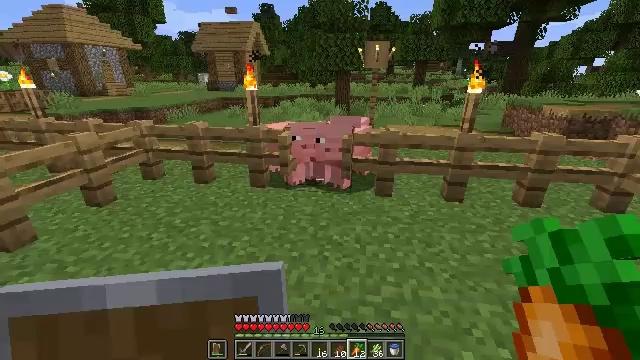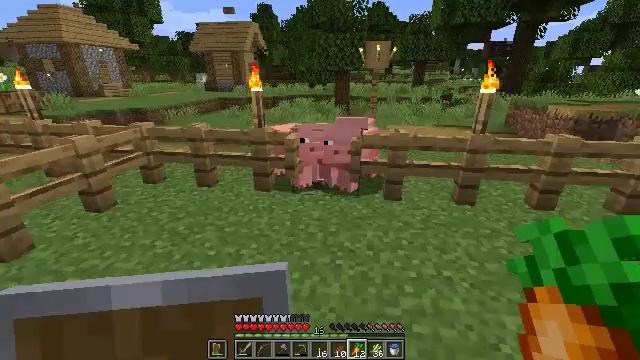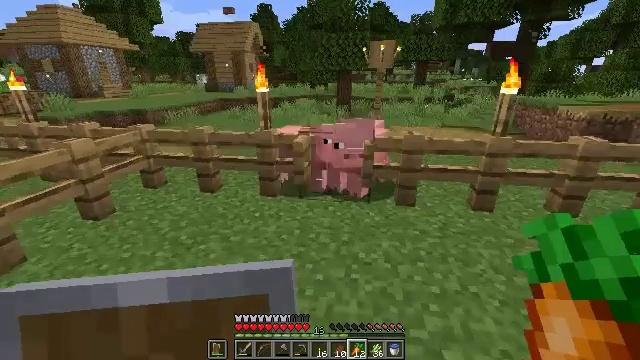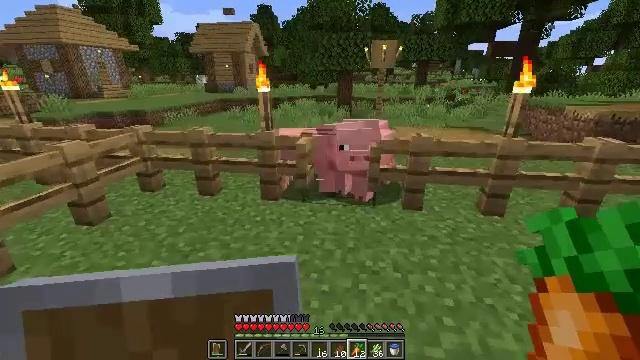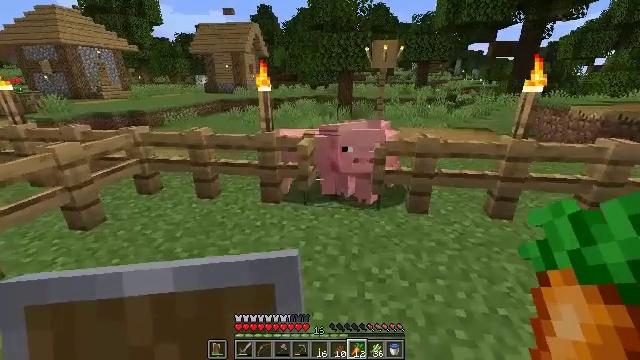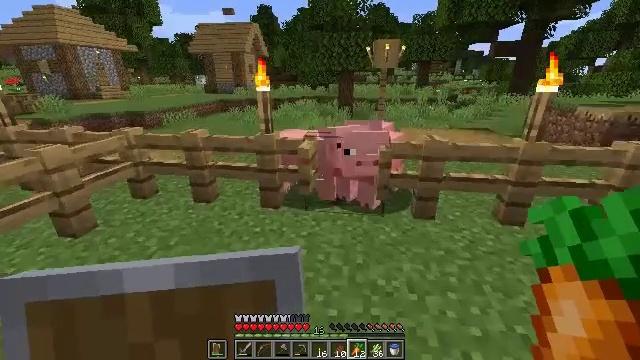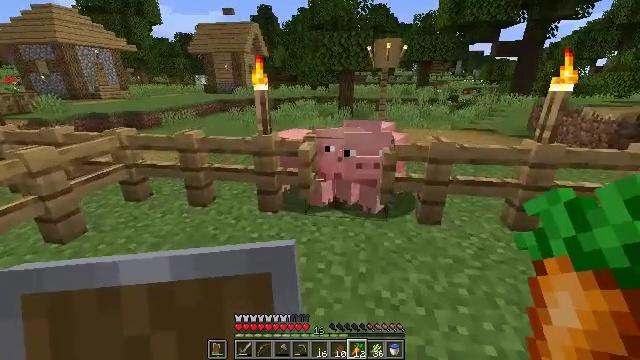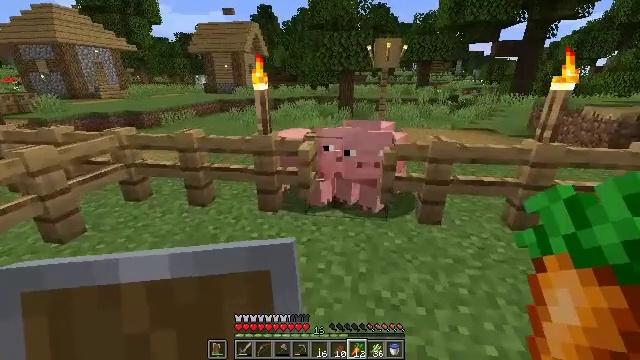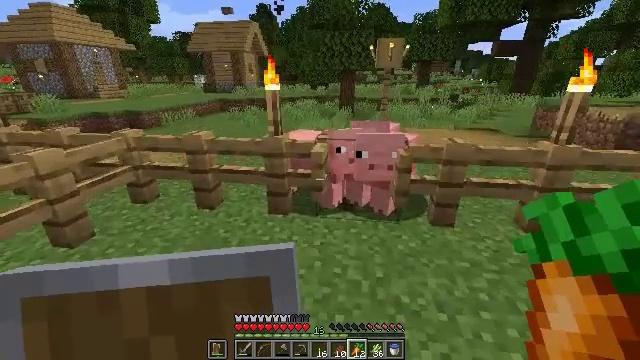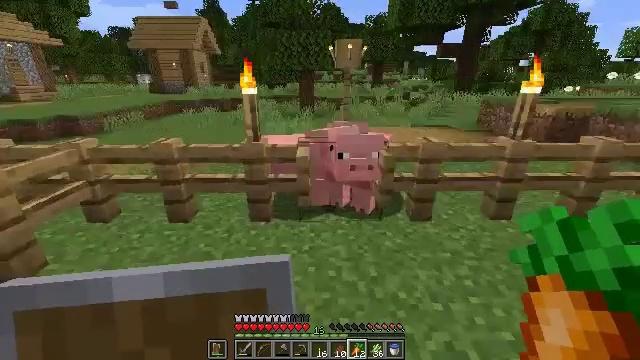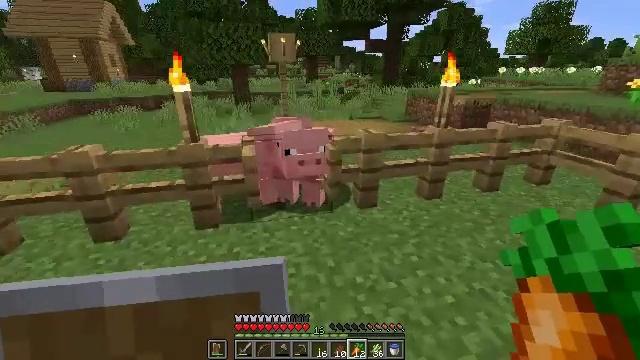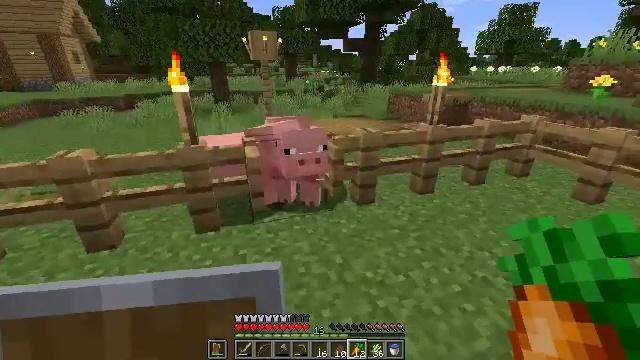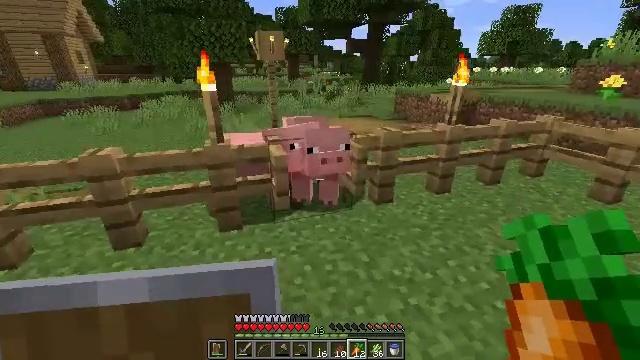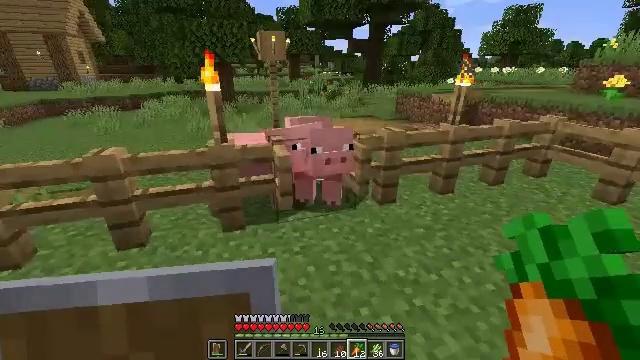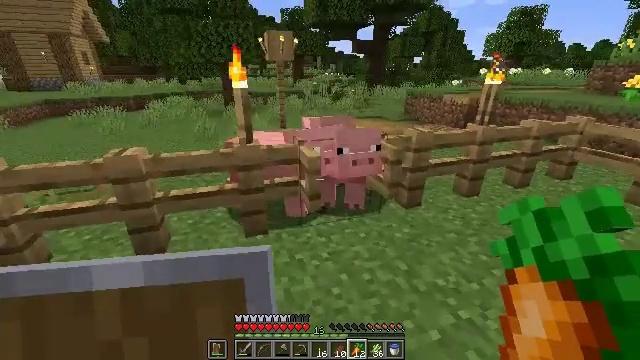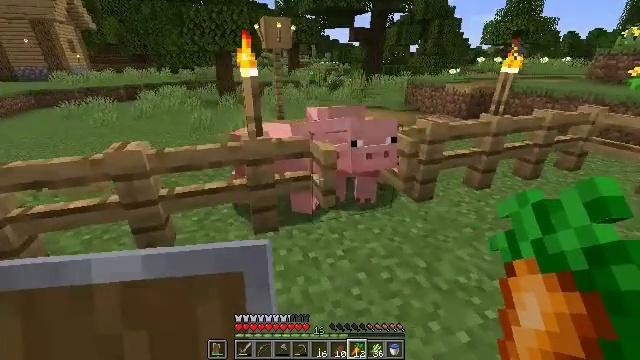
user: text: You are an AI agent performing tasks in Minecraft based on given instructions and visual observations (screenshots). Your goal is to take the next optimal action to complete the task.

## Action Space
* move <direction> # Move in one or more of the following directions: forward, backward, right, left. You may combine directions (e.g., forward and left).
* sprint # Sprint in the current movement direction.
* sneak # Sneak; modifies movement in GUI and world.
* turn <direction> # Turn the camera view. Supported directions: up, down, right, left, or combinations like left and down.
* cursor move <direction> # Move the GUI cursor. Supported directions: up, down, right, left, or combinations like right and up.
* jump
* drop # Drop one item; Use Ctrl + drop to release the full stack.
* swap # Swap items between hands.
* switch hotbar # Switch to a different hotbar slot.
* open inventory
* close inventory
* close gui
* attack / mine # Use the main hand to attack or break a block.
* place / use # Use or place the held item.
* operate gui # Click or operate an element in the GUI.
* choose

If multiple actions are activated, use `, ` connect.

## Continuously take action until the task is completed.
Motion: motion action
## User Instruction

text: Dig up carrots from the soil.
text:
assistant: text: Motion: move forward and move left
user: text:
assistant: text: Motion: move forward
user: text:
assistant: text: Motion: move forward
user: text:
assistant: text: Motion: move forward
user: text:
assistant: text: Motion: no_op
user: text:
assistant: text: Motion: no_op
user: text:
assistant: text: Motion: move left
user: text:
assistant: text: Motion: move left
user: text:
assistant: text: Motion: move left, turn right
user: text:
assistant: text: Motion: move left, turn right and down
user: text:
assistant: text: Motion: move left, turn right
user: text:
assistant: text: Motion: move left
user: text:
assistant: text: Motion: move forward and move left
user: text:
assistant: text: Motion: move forward and move left
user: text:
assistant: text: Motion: move forward and move left, turn right and down
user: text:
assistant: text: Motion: move forward and move left, turn down
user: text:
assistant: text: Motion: no_op
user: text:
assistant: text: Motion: no_op
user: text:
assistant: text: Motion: no_op
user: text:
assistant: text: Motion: move forward
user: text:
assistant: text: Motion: move forward
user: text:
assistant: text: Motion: turn right
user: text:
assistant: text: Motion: move back, turn right
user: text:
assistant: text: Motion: move back and move right
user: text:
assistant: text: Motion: move back and move right
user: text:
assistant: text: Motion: move back and move right
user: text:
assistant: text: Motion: move back and move right
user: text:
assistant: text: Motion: move back and move right
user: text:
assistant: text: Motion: move right, turn left
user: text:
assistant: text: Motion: move right, turn left